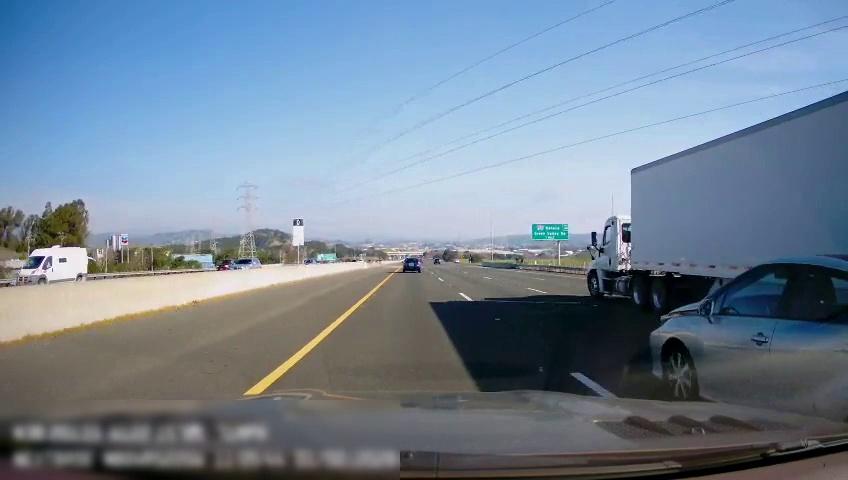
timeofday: Day
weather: Sunny
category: Drivable Space
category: Vehicles | Other LV
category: Vehicles | Car
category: Vehicles | Car
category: Vehicles | Car
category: Vehicles | Car
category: Vehicles | Truck
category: Lanes | Current Lane
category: Lanes | Current Lane
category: Lanes | Alternate Lane
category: Lanes | Alternate Lane
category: Lanes | Alternate Lane
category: Traffic | Signs
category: Traffic | Signs
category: Traffic | Signs